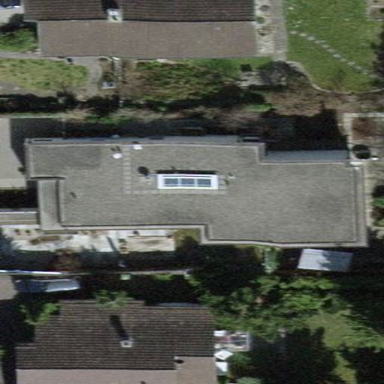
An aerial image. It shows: Building with flat roof.